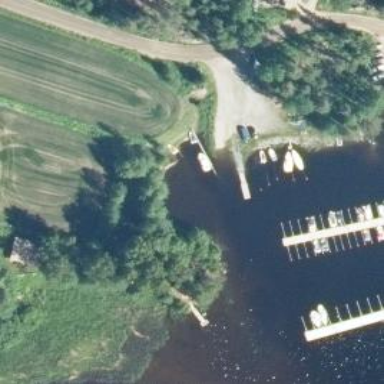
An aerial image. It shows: Slipway on leisure land.